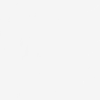
Label: not_dusty